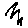
Label: zigzag